Field crop: maize
Growth stage: 1
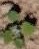
Species: chenopodium